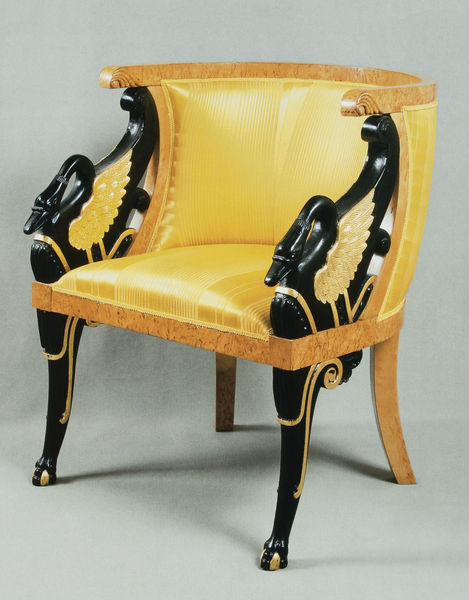
Titel: Sessel
Standort: St. Petersburg
Institution: Schloss Pawlowsk
Schlagwörter: flügel, schatten, vogel, gelb, sitzen, braun, geschwungen, holz, köpfe, licht, marmor, orange, schwarz, stuhl, tier, tiere, muster, ornament, arm, federn, gefieder, ärmel, hals, möbel, rückenlehne, vögel, gold, sessel, stoff, renaissance, rund, beine, hufe, bein, füße, armlehne, lehne, schnabel, schwan, sitz, matt, lehnen, bezug, jugendstil, polster, jaune, figurativ, ornamente, gestreift, streifen, glänzend, poliert, marmoriert, exotik, satin, foto, fotografie, photographie, kurven, lehnstuhl, vergoldet, geld, symmetrisch, noir, gebogen, art déco, schnäbel, photo, halbrund, maserung, armlehnen, stuhlbein, stuhlbeine, leder, assis, chaise, schlangen, empire, sitzfläche, textil, bois, wohnen, möbelstück, schwäne, drachen, kirschholz, gedrechselt, geschnitzt, sitzmöbel, klauen, klaue, stuh, flügen, mäbel, bespannung, pied, vogelform, goldgelb, soie, flügelwesen, jacob, cygne, designermöbel, marmoeriert, möbelstücke, schwanendekor, schwanenlehnen, seidenbezug, öehnen, tissus, schwände, or, flübel, coussin, zebrano, gelbg, 19e, accoudoir, klauenfüße, schwanen, ebène, assoir